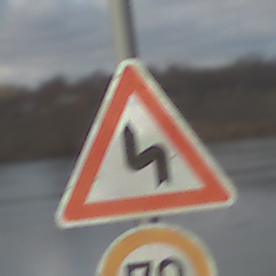
Verkehrszeichen: DoppelkurveZunaechstLinks
Zusatzzeichen unten: Geschwindigkeit70
Umgebung: Outdoor, RoadRail
Tageszeit: SunriseSunset
Wetter: PartlyCloudy
Licht: Natural
Jahreszeit: NotSpecified
Kontrast: LowContrast